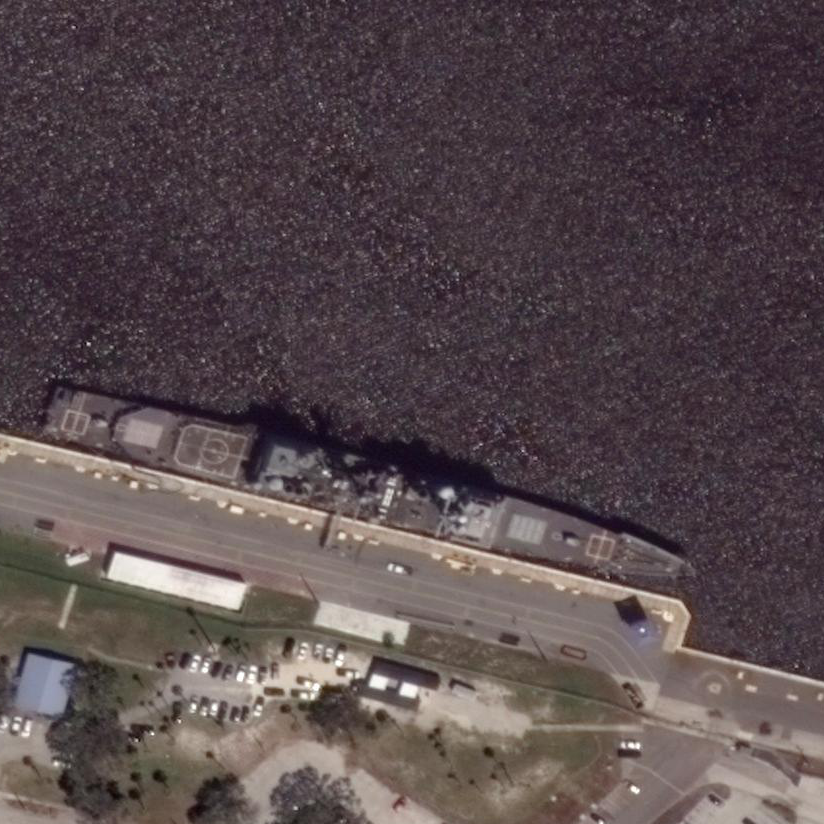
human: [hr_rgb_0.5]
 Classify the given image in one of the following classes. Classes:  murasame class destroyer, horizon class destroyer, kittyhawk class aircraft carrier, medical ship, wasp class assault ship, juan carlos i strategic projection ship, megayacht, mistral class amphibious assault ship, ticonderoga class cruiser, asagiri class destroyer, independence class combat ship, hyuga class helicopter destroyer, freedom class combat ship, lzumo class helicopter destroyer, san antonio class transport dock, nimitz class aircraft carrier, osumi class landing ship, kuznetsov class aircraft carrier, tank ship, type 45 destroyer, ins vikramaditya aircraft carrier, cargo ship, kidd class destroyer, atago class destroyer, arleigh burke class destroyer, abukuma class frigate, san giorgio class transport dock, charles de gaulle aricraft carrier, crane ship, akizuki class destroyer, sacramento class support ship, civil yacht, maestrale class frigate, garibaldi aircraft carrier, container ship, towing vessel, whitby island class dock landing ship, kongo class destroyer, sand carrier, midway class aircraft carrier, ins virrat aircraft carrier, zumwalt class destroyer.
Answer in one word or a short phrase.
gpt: Ticonderoga class cruiser